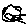
Label: cat